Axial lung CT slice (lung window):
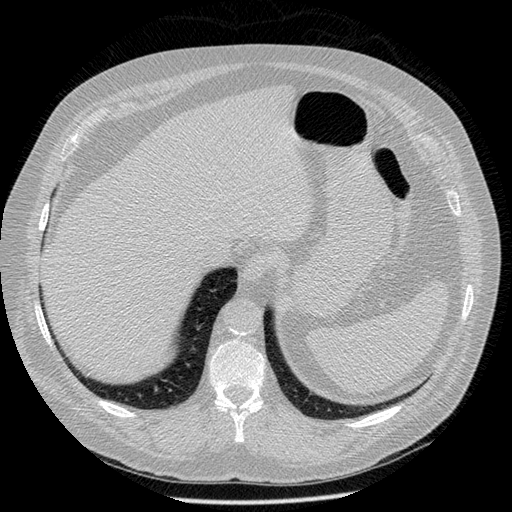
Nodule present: no